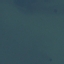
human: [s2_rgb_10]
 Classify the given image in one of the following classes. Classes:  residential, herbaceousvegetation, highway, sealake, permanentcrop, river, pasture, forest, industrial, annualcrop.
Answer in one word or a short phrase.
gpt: SeaLake